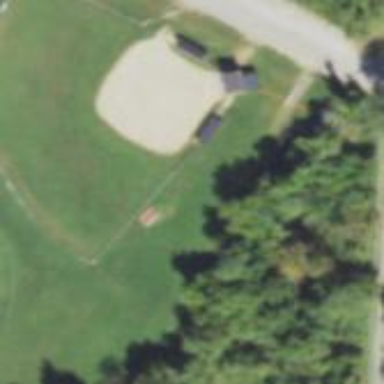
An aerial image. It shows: Baseball pitch for leisure and sports activities.